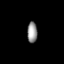
Tissue: lung
Cell type: Smooth muscle cells
Senescence score: 0.5509
Nuclear area (px): 210
Mean DAPI intensity: 145.033